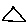
Label: triangle